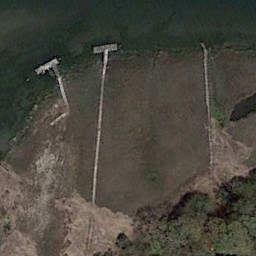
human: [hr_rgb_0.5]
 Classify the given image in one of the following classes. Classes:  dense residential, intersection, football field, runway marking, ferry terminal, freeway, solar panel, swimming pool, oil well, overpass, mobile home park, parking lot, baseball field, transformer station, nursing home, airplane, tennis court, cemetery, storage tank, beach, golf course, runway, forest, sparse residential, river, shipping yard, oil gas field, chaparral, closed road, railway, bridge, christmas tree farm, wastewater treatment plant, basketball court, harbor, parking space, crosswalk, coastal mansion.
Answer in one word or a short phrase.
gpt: ferry terminal